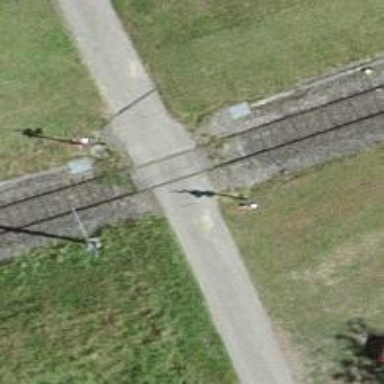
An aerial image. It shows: Level crossing with lights on the railway.